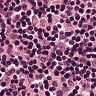
Metastatic tissue present: no